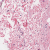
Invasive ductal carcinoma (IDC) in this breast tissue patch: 0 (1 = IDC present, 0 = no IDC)